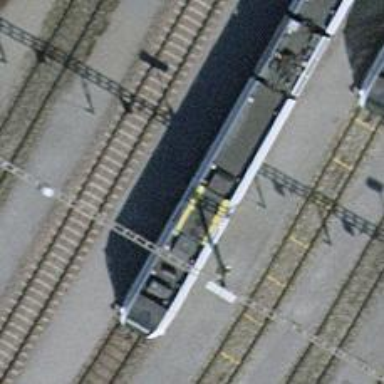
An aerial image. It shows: Railway yard with electrified contact lines.